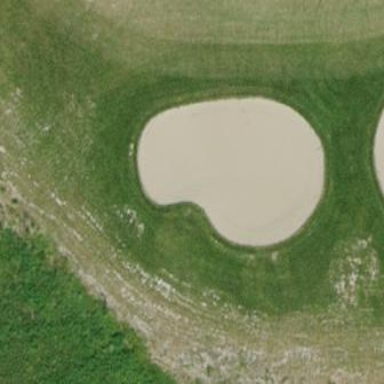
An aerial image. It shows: Sand bunker on golf course.